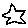
Label: star